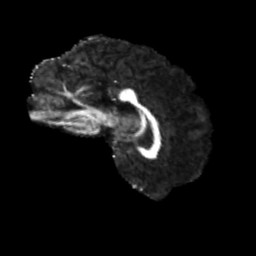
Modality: FA
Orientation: sagittal
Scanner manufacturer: siemens
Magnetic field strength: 3 T
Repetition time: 4 s
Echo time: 0.0594 s